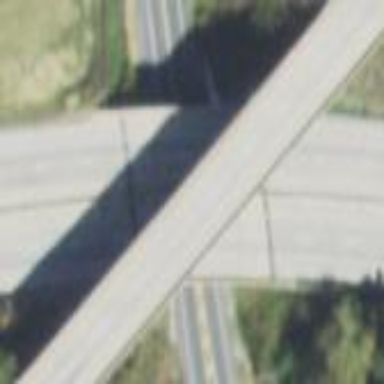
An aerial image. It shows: Man-made bridge.